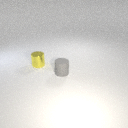
small yellow metal cylinder behind small gray rubber cylinder